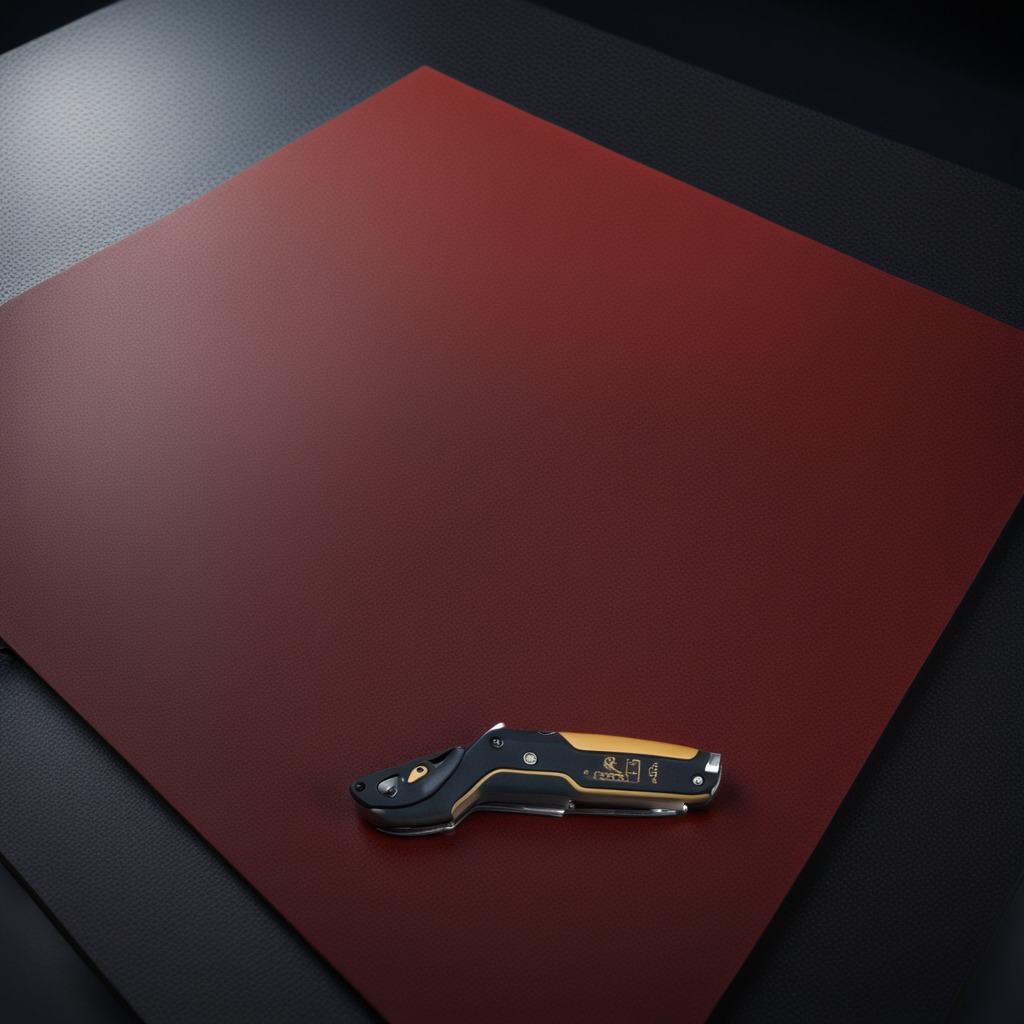
A utility knife lies on a clean granite tabletop covered with a red rubber mat inside a workshop at night dim ambient light soft shadows worn but beneath the mat.